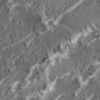
Label: not_dusty